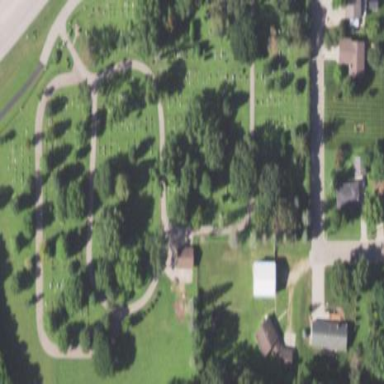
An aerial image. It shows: Cemetery.